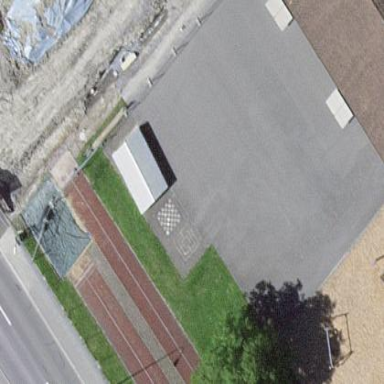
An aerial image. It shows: Multi-sport pitch with asphalt surface.